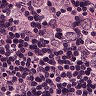
Metastatic tissue present: yes